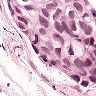
Metastatic tissue present: yes